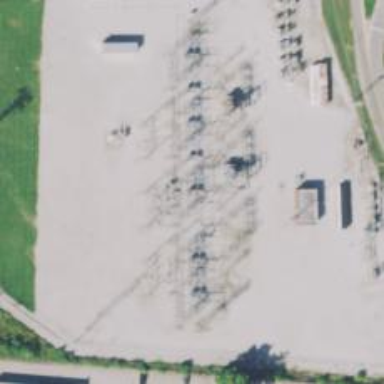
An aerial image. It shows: Switch used for power control.